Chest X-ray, PA view. Patient: 59 years old, sex F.
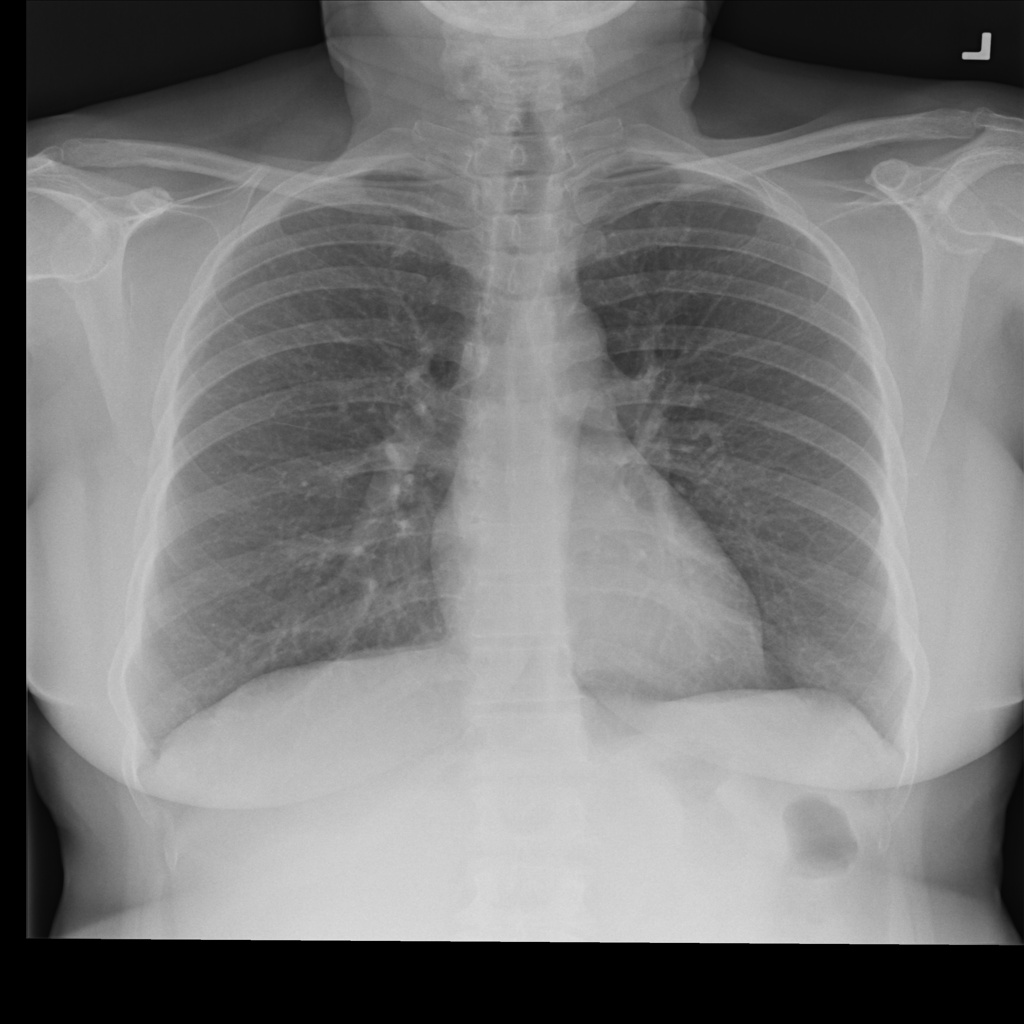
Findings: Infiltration